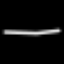
Label: line